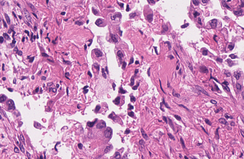
Tumor epithelial tissue: yes
Tumor-associated stroma tissue: yes
Normal tissue: no